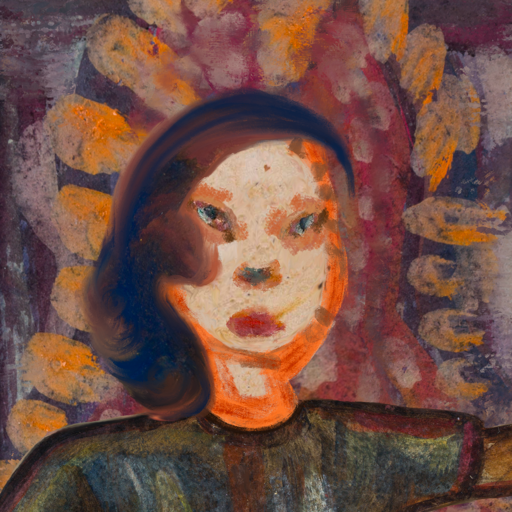
Background: Doll, Head And Neck Front: Rupkatha, Face Front: Boggyland, Bust: Mosgoul, Hair Front: Mother_And_Son_Son, Head Accessory: Blank, Second Necklace: Blank, Necklace: Blank, Baby: Blank